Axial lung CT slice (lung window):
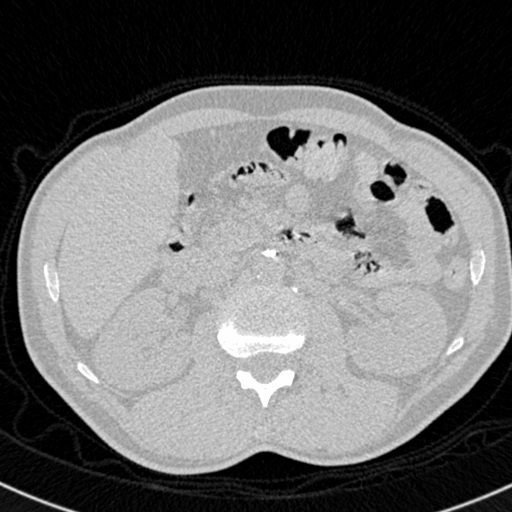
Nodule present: no